Question: Im developing an app and wanted to add some page browsing with those dots to identify your current page like the image below, can someone tell me how is that control called?
Thank you in advance

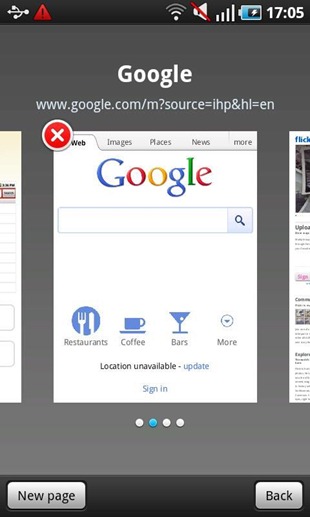
Answer: There is nothing in the Android SDK that provides this "out of the box". It is probably implemented as a 'LinearLayout' holding 'ImageView' widgets, though there are plenty of ways of doing it. If your intention is to use this with a 'ViewPager', there is an implementation of this UI in <URL> and perhaps in other open source libraries as well.
If you really want to see what that app is doing, use 'uiautomatorviewer' to inspect the running UI of that activity and see what widgets are involved.